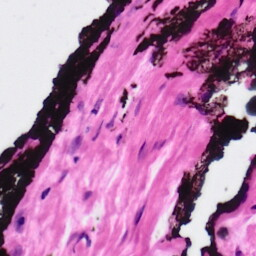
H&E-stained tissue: Ovarian